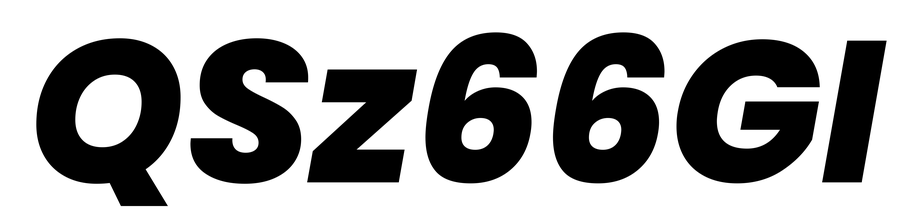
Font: Poppins-ExtraBoldItalic